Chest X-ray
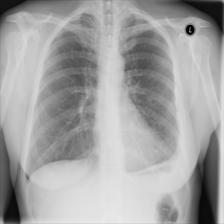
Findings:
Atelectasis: negative
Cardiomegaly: negative
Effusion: negative
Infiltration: negative
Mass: negative
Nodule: negative
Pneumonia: negative
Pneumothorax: negative
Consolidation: negative
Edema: negative
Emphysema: negative
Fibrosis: negative
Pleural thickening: positive
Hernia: negative